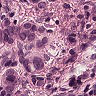
Metastatic tissue present: yes